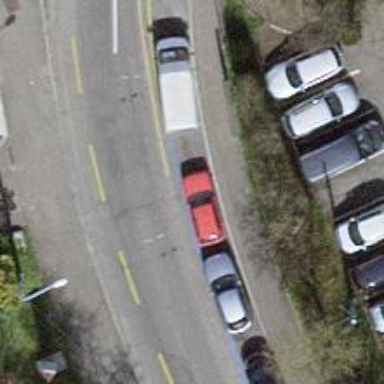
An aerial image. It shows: Residential road with trolley wires and opposite lane cycleway.